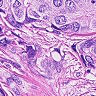
Metastatic tissue present: yes